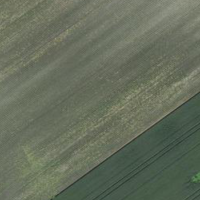
EUNIS habitat code: 24
Species observed at this site:
Cyperus esculentus